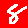
Digit: 8